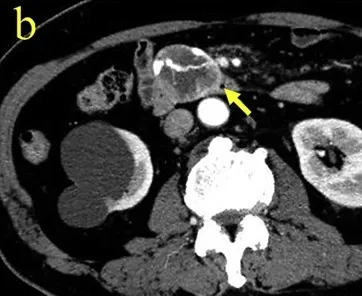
(c) The tumor was fed by the inferior pancreaticoduodenal artery.
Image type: radiology (ct)